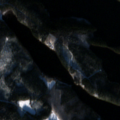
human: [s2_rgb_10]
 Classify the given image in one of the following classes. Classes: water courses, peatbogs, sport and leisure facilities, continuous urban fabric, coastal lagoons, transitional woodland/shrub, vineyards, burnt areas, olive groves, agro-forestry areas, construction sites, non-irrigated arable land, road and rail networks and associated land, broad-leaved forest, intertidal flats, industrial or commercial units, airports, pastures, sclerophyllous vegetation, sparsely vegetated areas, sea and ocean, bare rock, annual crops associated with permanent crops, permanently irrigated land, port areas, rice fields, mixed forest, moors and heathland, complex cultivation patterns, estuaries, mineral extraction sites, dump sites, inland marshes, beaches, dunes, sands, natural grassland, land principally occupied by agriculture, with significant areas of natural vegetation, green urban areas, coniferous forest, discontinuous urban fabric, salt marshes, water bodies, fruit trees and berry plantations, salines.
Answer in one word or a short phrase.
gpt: coniferous forest, mixed forest, water bodies